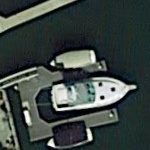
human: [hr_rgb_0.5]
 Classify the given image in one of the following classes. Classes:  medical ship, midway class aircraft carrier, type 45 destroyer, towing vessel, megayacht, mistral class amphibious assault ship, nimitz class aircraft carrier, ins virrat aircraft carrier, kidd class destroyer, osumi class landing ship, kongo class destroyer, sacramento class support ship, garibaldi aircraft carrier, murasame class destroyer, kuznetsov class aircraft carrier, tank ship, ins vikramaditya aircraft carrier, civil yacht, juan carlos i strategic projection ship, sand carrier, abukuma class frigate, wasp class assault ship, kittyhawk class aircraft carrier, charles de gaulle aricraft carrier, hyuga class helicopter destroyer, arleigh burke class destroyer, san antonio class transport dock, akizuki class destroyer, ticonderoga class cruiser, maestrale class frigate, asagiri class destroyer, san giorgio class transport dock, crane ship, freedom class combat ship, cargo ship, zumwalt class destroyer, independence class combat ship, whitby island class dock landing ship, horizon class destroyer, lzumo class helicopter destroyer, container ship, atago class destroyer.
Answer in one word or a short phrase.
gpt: Civil yacht